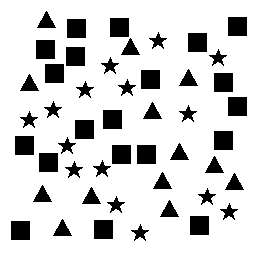
Squares: 20
Triangles: 13
Stars: 15
Total shapes: 48